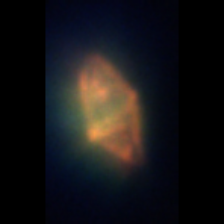
Taxon: Gyrodinium
Group: Dinoflagellates